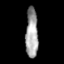
Tissue: skin
Cell type: Others
Senescence score: 0.6729
Nuclear area (px): 604
Mean DAPI intensity: 161.449